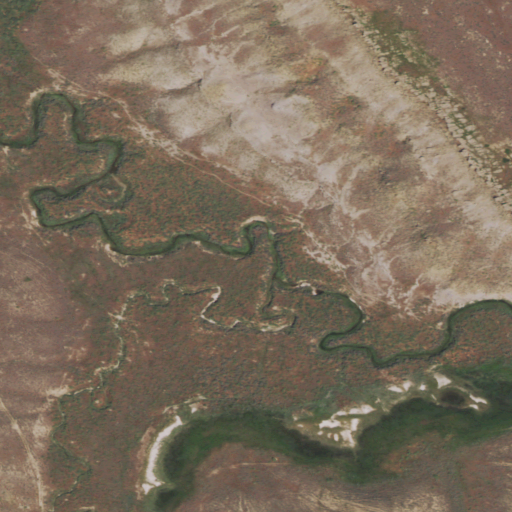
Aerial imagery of valley in Wyoming named Major Basin Draw containing shrub, woody wetlands, grassland, and herbaceous wetlands